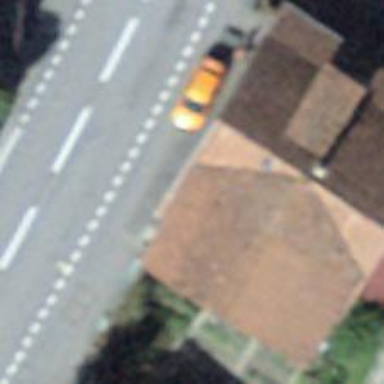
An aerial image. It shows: Bus stop with platform for public transport.